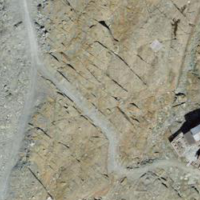
EUNIS habitat code: 48
Species observed at this site:
Gentiana brachyphylla